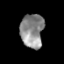
Tissue: prostate
Cell type: Epithelial cells
Senescence score: 0.3428
Nuclear area (px): 768
Mean DAPI intensity: 140.594